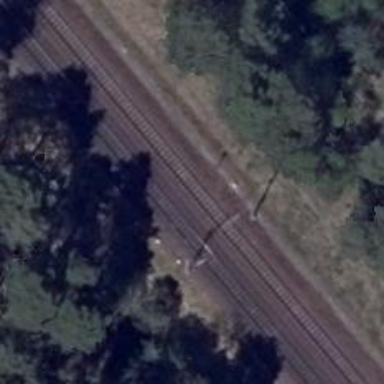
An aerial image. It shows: Railway signal.